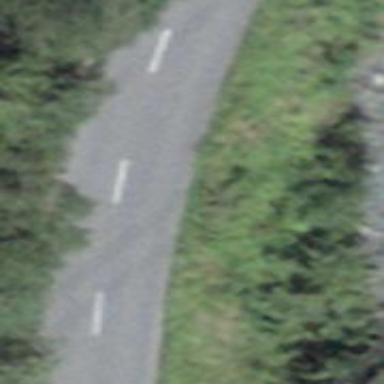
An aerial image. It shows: Asphalt road classified as tertiary.